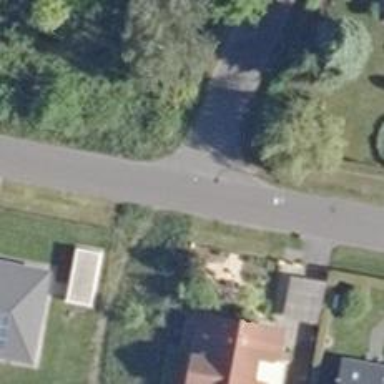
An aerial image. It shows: Residential road with asphalt surface and no sidewalks.